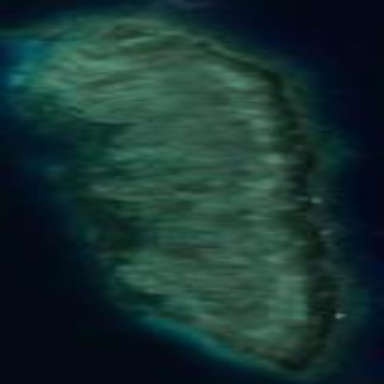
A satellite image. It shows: Beautiful reef in its natural state.